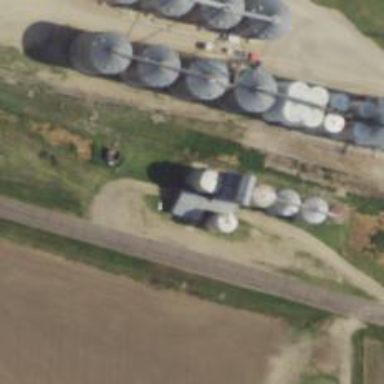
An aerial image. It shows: Silo.